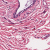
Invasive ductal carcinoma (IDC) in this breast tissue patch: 0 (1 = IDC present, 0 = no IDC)